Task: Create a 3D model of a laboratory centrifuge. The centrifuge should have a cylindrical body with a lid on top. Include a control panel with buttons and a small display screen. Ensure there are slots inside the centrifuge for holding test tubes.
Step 337:
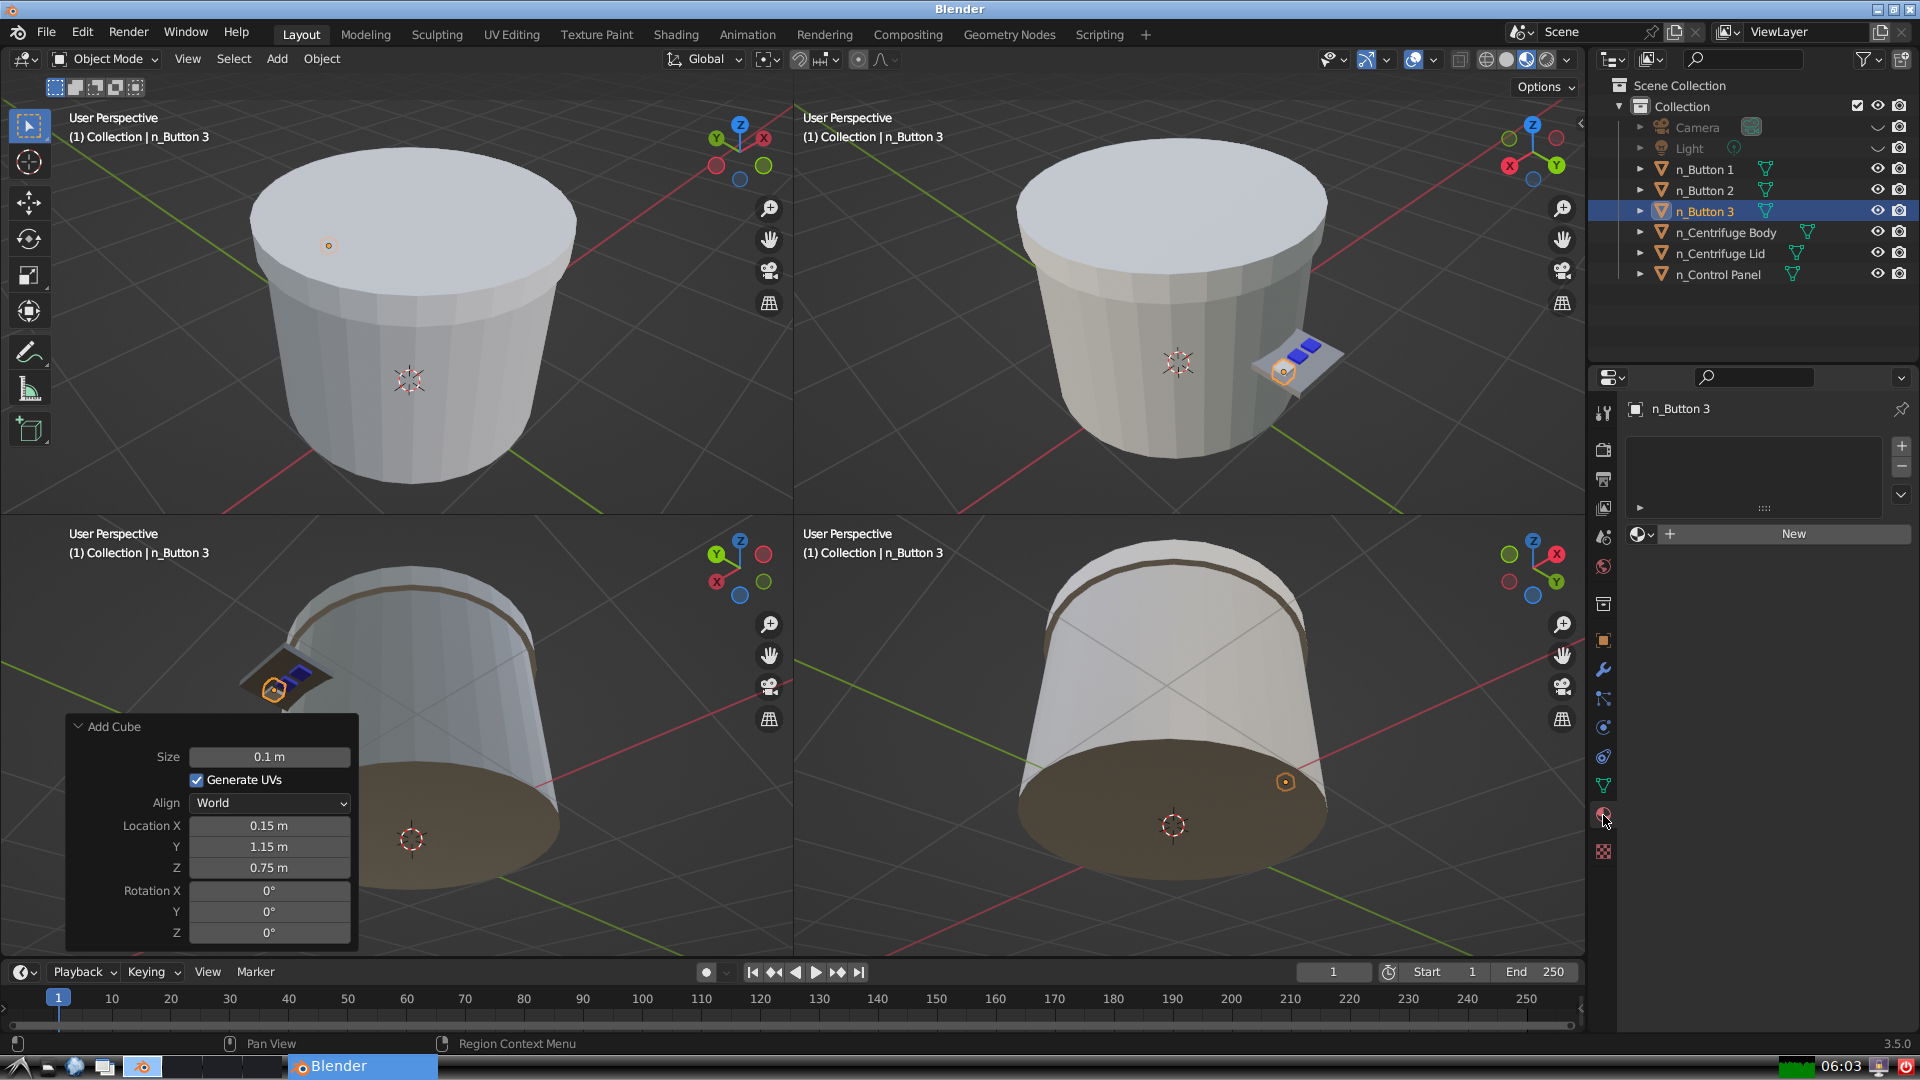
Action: {"mouse_move": [1636, 534]}